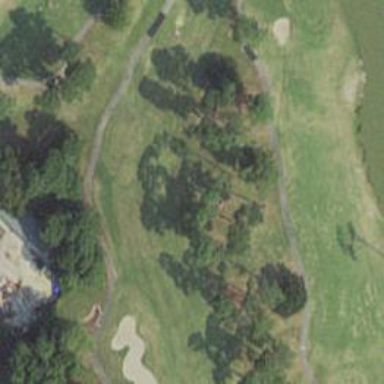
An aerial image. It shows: Golf hole.